Field crop: maize
Growth stage: 1
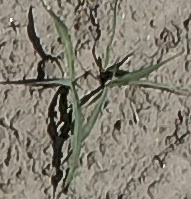
Species: sorghum